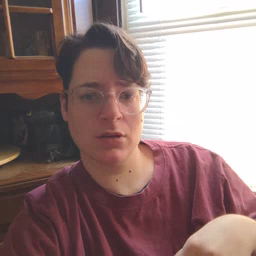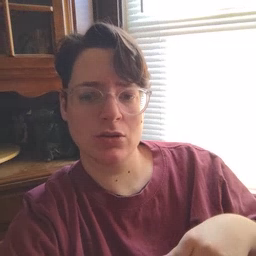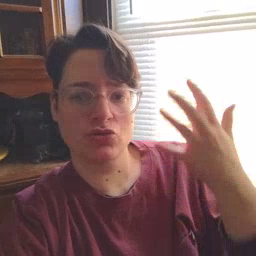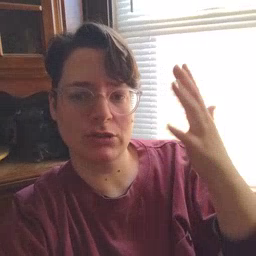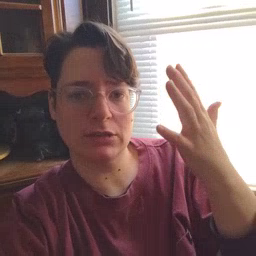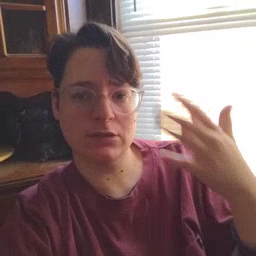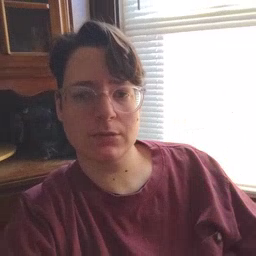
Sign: tree